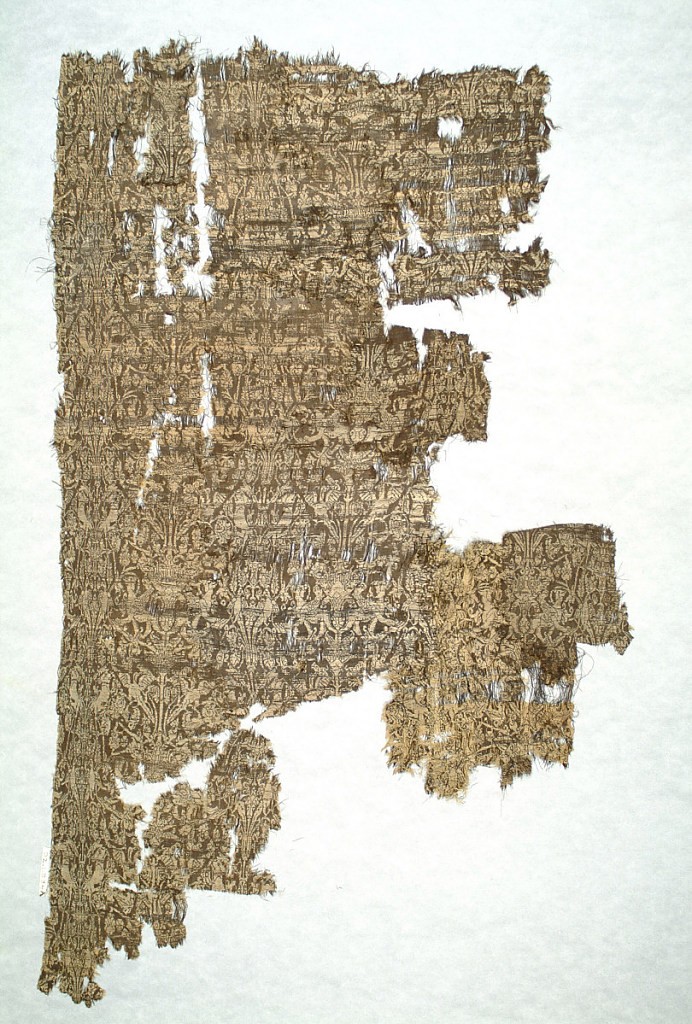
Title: Fragment
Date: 13th–14th century
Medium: silk Technique: plain weave patterned by plain weave
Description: All-over small scale repeat of paired addorsed birds, dogs, griffons.